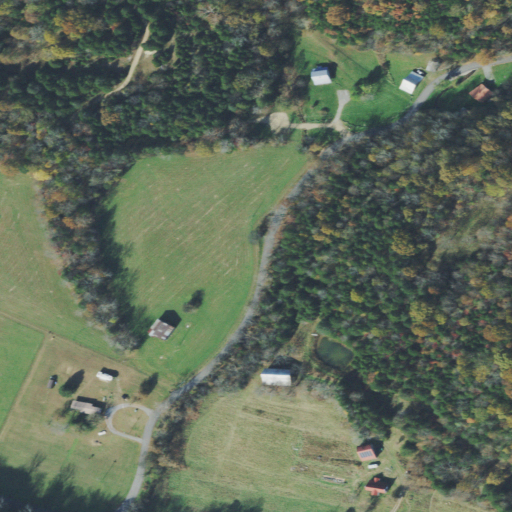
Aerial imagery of valley in Tennessee named Pearson Hollow containing pasture, mixed forest, evergreen forest, open development, deciduous forest, and low intensity development